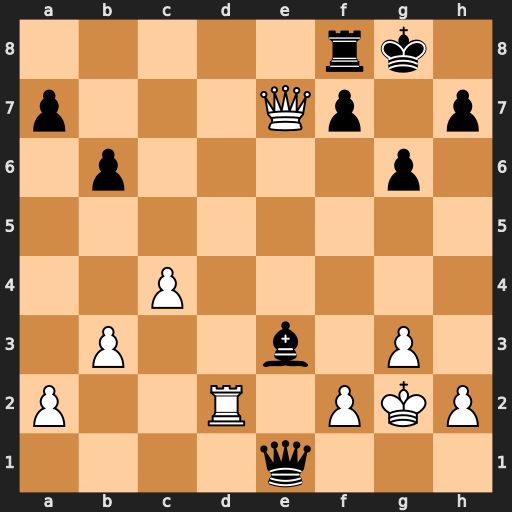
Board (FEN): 5rk1/p3Qp1p/1p4p1/8/2P5/1P2b1P1/P2R1PKP/4q3
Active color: w
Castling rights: -
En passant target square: -
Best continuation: Qxe3 Qxe3 fxe3